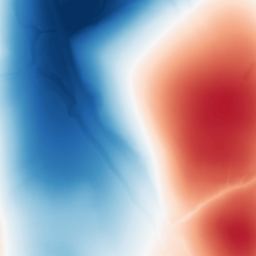
Category: trend_removal
Decomposition family: polynomial
Decomposition parameters: degree: 3
Upsampling method: quintic
Upsampling parameters: scale: 8
Upsampling scale: 8